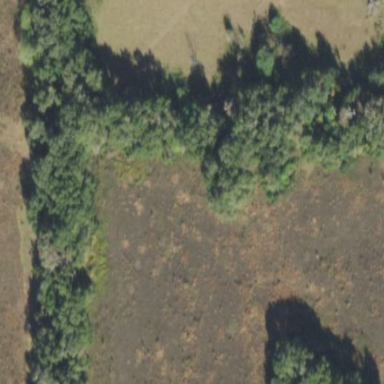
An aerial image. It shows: Mixed woodland area with various types of leaves.